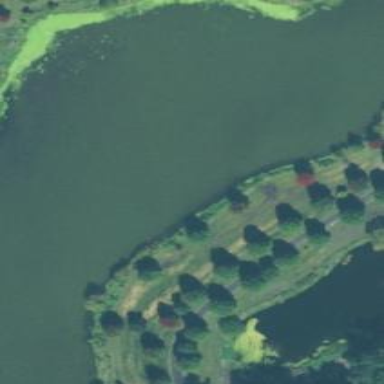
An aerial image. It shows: Pond with natural water.